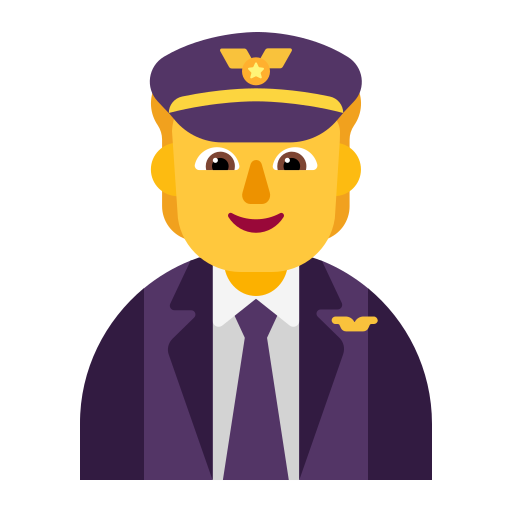
pilot flat default